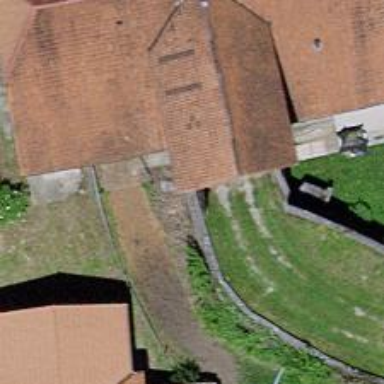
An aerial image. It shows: Retaining wall.